Question: I'm working on an iPhone app using Swift. For some reason, the app doesn't fill the entire screen of the device. For example, I'm testing the app on an iPhone 5S, and it's the height of an iPhone 4. Why is this? I haven't changed any settings in the storyboard for auto layout just yet. Here are my settings for the simulated metrics.

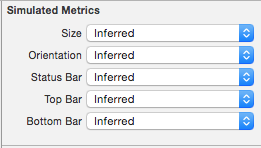
Answer: More than you need but you'll find your answer:
<URL>
B.R